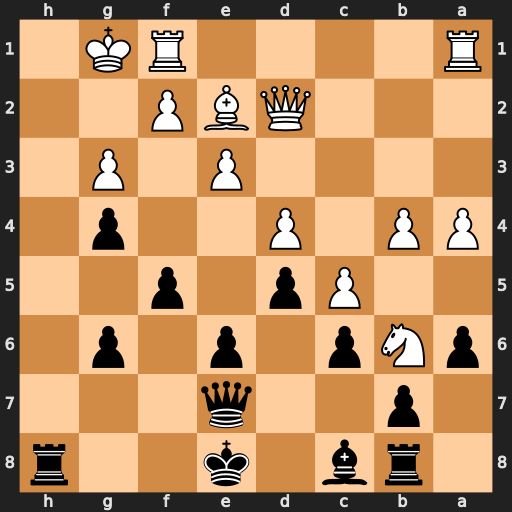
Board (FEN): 1rb1k2r/1p2q3/pNp1p1p1/2Pp1p2/PP1P2p1/4P1P1/3QBP2/R4RK1
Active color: b
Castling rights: k
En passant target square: -
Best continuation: Qh7 f3 Qh2#